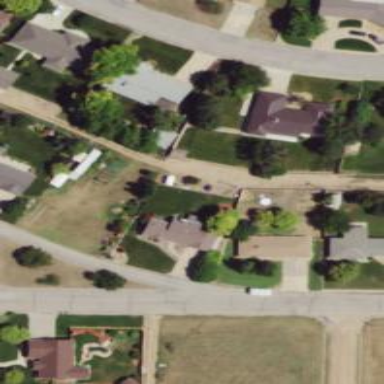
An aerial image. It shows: Alley classified as service road.